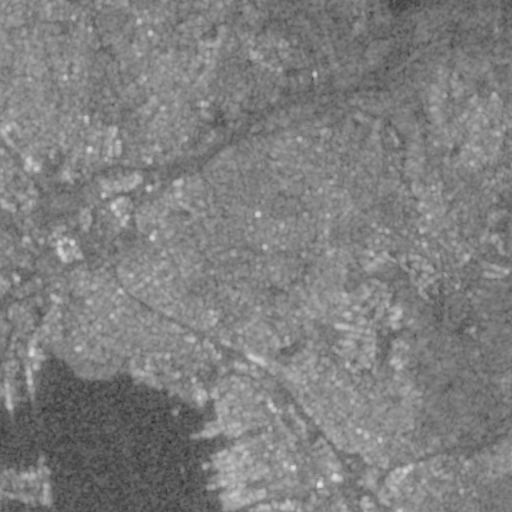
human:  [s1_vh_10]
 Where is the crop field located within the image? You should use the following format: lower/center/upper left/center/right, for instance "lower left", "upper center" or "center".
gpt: The crop field is located in the upper right of the image.
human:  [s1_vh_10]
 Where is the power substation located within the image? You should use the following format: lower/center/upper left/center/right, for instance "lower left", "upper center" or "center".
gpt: The power substation is located in the lower right of the image.
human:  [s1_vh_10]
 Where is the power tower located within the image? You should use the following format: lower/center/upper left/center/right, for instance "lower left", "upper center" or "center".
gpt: The power tower is located in the lower right of the image.
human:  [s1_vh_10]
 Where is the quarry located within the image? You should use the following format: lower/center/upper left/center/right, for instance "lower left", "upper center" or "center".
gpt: There is no quarry in the image.

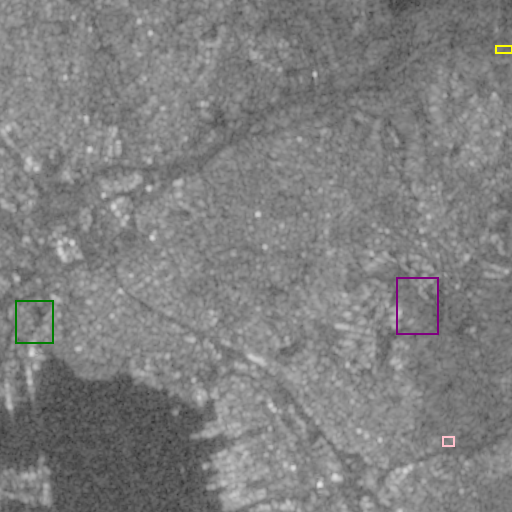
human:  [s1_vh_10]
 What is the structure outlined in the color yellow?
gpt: The structure outlined in yellow is a crop field.
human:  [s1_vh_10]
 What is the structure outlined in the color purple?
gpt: The structure outlined in purple is a park.
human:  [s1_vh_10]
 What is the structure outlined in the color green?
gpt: The structure outlined in green is a parking lot.
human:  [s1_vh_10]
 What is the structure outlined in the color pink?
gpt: The structure outlined in pink is a power substation.
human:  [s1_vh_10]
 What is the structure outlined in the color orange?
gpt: There is no orange outline.